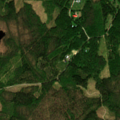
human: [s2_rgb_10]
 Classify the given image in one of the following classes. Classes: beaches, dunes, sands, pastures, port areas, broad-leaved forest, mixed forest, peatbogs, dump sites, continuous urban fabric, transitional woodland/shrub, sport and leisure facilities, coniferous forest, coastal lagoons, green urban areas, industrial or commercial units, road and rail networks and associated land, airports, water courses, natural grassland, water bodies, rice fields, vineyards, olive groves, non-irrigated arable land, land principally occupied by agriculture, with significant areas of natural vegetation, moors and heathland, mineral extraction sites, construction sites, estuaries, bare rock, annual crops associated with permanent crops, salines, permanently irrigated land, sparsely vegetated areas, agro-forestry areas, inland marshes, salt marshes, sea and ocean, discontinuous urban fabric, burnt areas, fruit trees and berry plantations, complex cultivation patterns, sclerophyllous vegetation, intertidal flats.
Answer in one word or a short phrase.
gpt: broad-leaved forest, coniferous forest, mixed forest, transitional woodland/shrub